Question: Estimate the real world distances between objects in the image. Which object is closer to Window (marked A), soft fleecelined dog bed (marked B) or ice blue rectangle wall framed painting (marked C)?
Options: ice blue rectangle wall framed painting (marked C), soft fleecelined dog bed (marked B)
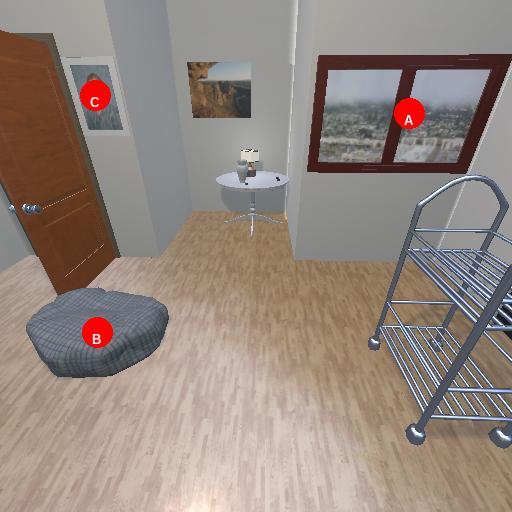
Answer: ice blue rectangle wall framed painting (marked C)